Question: <URL>
I must be brain dead, not sure why the elements in the 2nd div aren't floating correctly. The image should be to the right and copy to the left in the 2nd 'copy_block' div.

HTML
'''
<div class="copy_block">
<div class="float_left">
<img src="http://placehold.it/350x150" alt="How does Who@ help?"/>
</div>
<div class="float_right">
<h2>Header Title</h2>
<p>Lorem ipsum dolor sit amet, consectetur adipiscing elit. Morbi feugiat iaculis odio ut tincidunt. Suspendisse placerat gravida nisi sit amet imperdiet. Duis eget est elit. Cras vitae dignissim lectus, nec pulvinar tellus. Class aptent taciti sociosqu ad litora torquent per conubia nostra, per inceptos himenaeos. Pellentesque at eros at est blandit mollis ac vulputate eros. Nunc mauris libero, tempor nec aliquam id, tincidunt eget nibh. Maecenas pulvinar sem ac turpis porttitor, nec scelerisque odio egestas. Vestibulum lacus ligula, semper id quam viverra, ultricies congue dui. Curabitur at rhoncus nibh. Aenean luctus justo ac massa ultricies, sit amet pulvinar ipsum fringilla.</p>
</div>
</div>
<div class="copy_block">
<div class="float_left">
<h2>Header Title 2</h2>
<p>Curabitur arcu neque, tempus eget dolor vel, hendrerit ornare lectus. Donec commodo ante sit amet erat fringilla commodo a in mauris. Aliquam erat volutpat. Donec orci odio, pulvinar eu luctus ut, cursus ultrices massa. Maecenas tempor tincidunt hendrerit. Vivamus faucibus scelerisque urna, rutrum hendrerit nisl adipiscing a. Proin ante nisl, vulputate malesuada pharetra id, scelerisque sed ligula.</p>
</div>
<div class="float_right">
<img src="http://placehold.it/350x150 " alt="Why is Who@ different?"/>
</div>
<div>
<div>
'''
CSS
'''
#about-container {
margin: 0 auto;
width: 80%;
max-width: 1200px;
height: 100%;
font-family: Arial;
font-size: 1em;
color: #686662;
}
.copy_block {
display: block;
margin: 0 auto;
padding: 10px;
width: 80%;
height: 100%;
background: cyan;
}
.float_left {
float: left;
}
.float_right {
}
'''
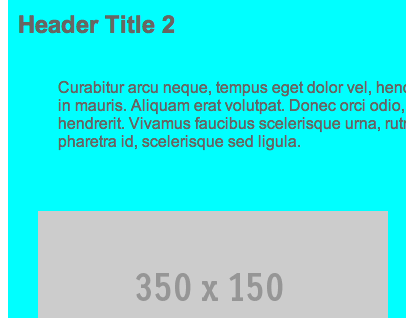
Answer: It works for me with a clear div.
Just write after your first Picture
'''
<div class="copy_block">
<div class="float_left">
<img src="http://placehold.it/350x150" alt="How does Who@ help?"/>
</div>
<div style="clear:left"></div>
'''